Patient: sex M, age 51
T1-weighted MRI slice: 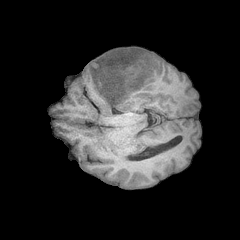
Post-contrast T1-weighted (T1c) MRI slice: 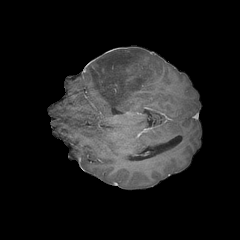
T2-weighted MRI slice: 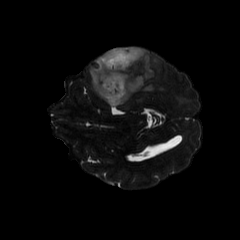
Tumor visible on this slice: yes
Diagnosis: Astrocytoma, IDH-mutant
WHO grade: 4